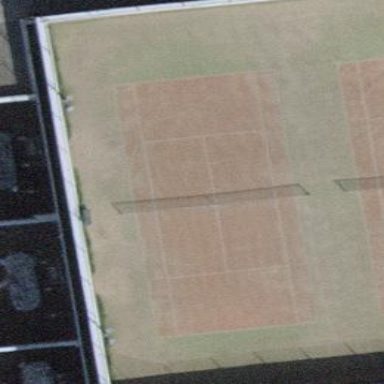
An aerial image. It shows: Clay tennis court pitch.